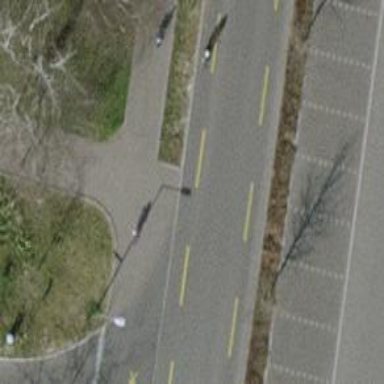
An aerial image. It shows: Asphalt residential road with designated cycle lane on both sides.